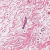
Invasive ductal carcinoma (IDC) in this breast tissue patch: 0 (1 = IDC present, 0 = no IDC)